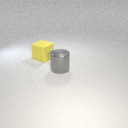
large gray metal cylinder in front of large yellow rubber cube